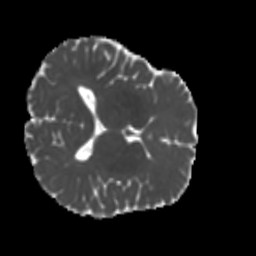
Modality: MD
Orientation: axial
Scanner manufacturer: siemens
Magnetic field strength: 3 T
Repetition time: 4 s
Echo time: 0.0594 s